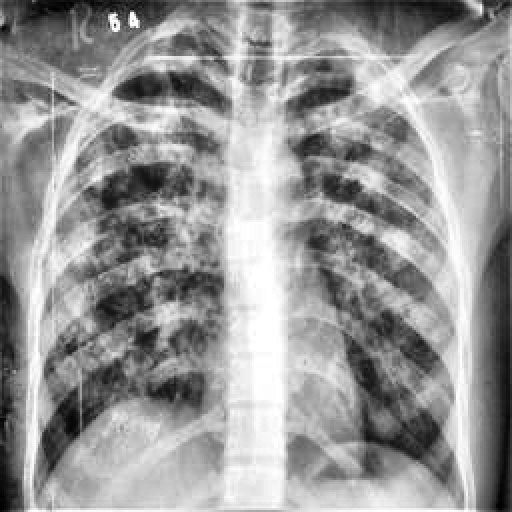
Finding: TUBERCULOSIS